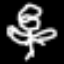
Label: angel